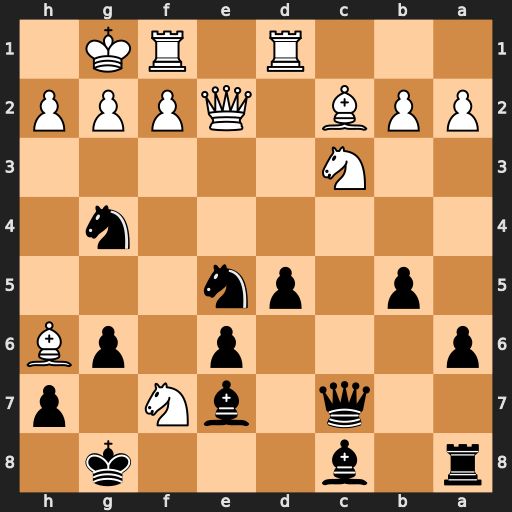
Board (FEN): r1b3k1/2q1bN1p/p3p1pB/1p1pn3/6n1/2N5/PPB1QPPP/3R1RK1
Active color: b
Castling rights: -
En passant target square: -
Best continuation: Nf3+ gxf3 Qxh2#